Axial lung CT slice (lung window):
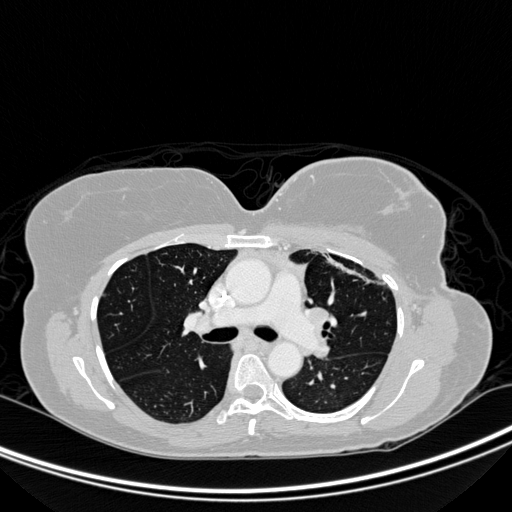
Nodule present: no